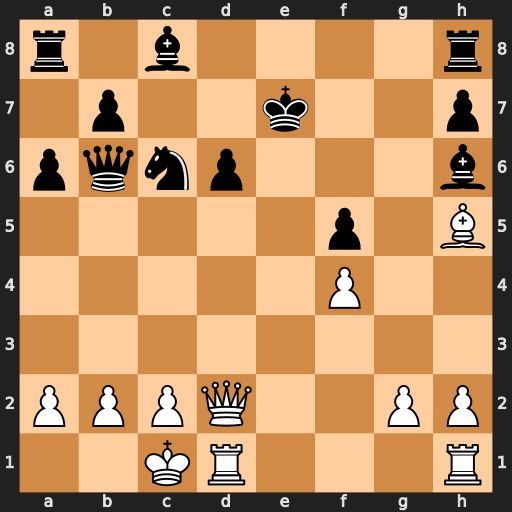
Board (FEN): r1b4r/1p2k2p/pqnp3b/5p1B/5P2/8/PPPQ2PP/2KR3R
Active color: w
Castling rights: -
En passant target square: -
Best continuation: Qxd6#